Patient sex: M
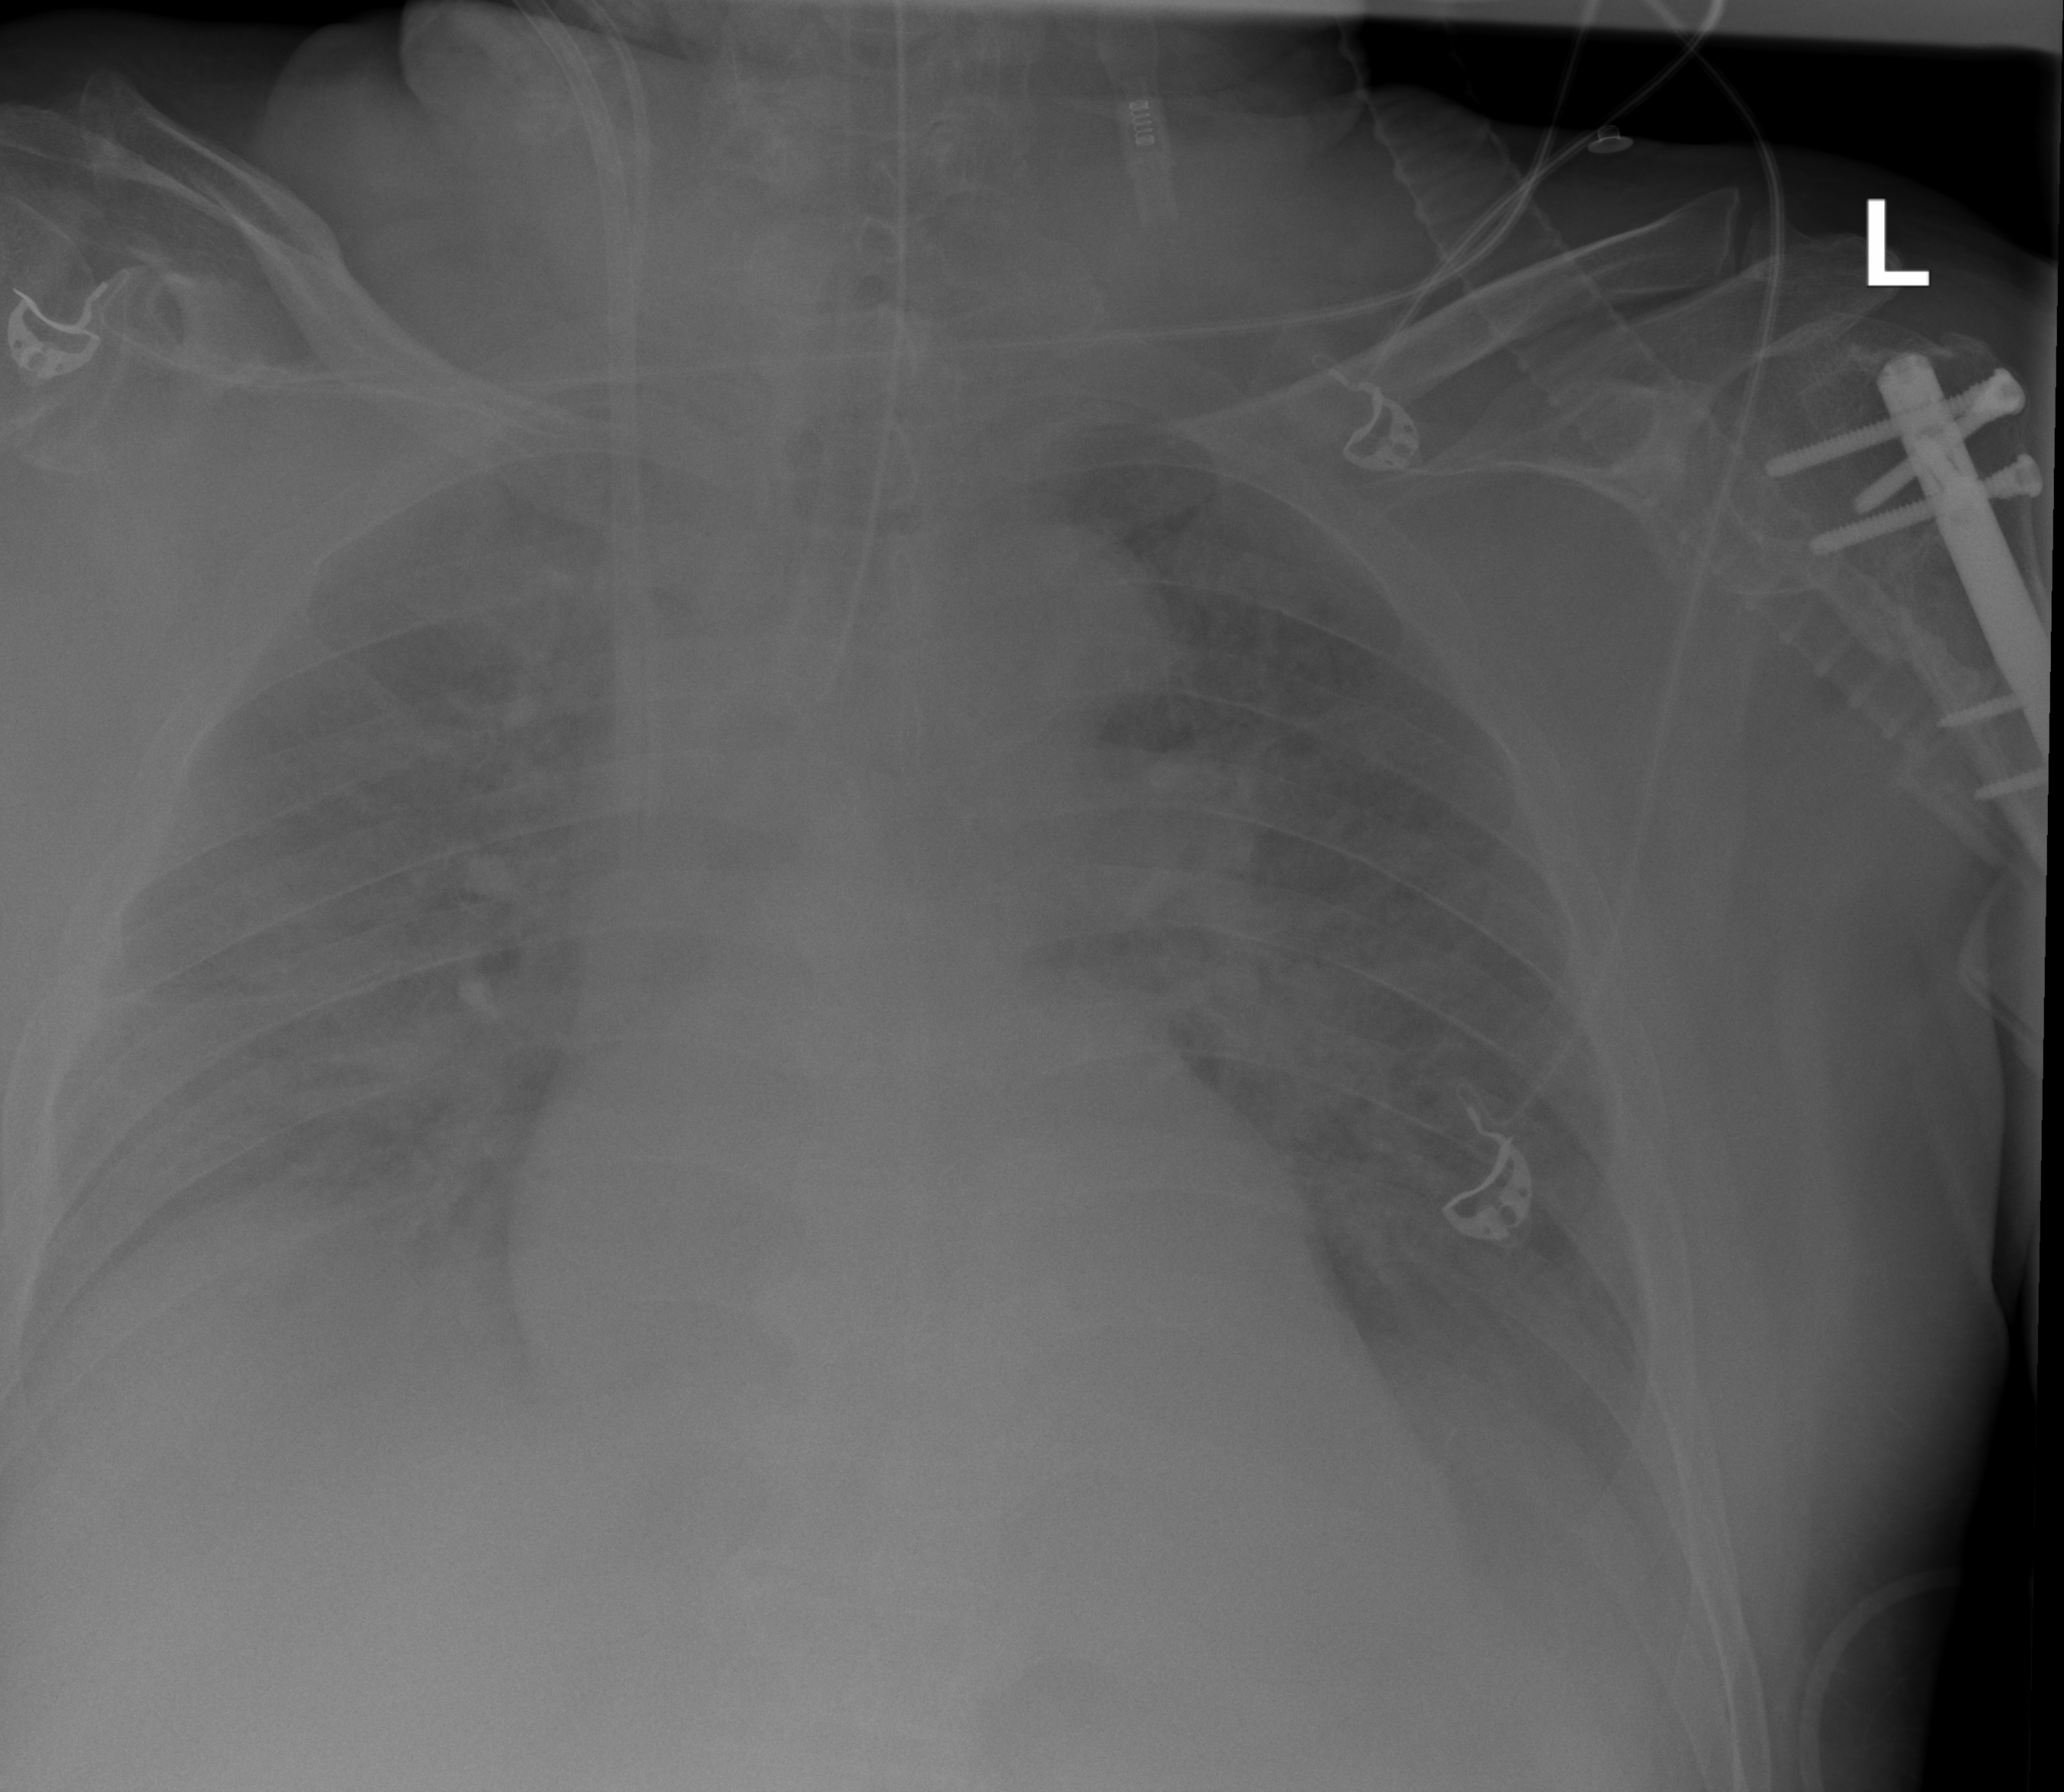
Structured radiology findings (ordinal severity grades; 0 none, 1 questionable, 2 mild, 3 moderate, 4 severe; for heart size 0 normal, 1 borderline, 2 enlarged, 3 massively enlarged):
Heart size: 0
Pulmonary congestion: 2
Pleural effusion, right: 3
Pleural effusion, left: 2
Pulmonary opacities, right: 1
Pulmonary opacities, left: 1
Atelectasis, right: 2
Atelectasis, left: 2